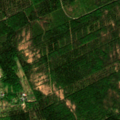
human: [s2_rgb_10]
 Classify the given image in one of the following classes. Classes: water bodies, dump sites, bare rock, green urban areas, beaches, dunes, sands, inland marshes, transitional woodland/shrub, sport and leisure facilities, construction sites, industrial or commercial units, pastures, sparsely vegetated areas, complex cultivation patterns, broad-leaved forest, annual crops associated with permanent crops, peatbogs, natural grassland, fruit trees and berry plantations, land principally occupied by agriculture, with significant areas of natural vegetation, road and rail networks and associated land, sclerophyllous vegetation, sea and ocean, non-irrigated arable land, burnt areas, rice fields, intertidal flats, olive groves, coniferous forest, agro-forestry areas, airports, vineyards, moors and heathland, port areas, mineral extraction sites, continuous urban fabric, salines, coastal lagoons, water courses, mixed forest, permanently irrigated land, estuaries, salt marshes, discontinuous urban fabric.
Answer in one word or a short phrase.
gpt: land principally occupied by agriculture, with significant areas of natural vegetation, coniferous forest, mixed forest